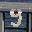
Label: 9